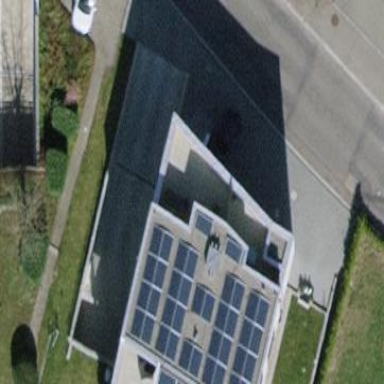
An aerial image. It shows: Small solar photovoltaic panel used as generator to produce electricity.